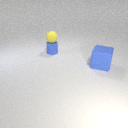
small blue rubber cylinder below small yellow rubber sphere